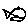
Label: fish